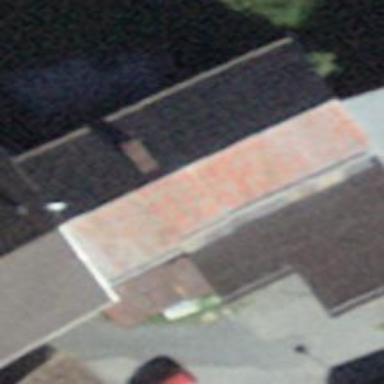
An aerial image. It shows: Convenience shop.